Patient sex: M
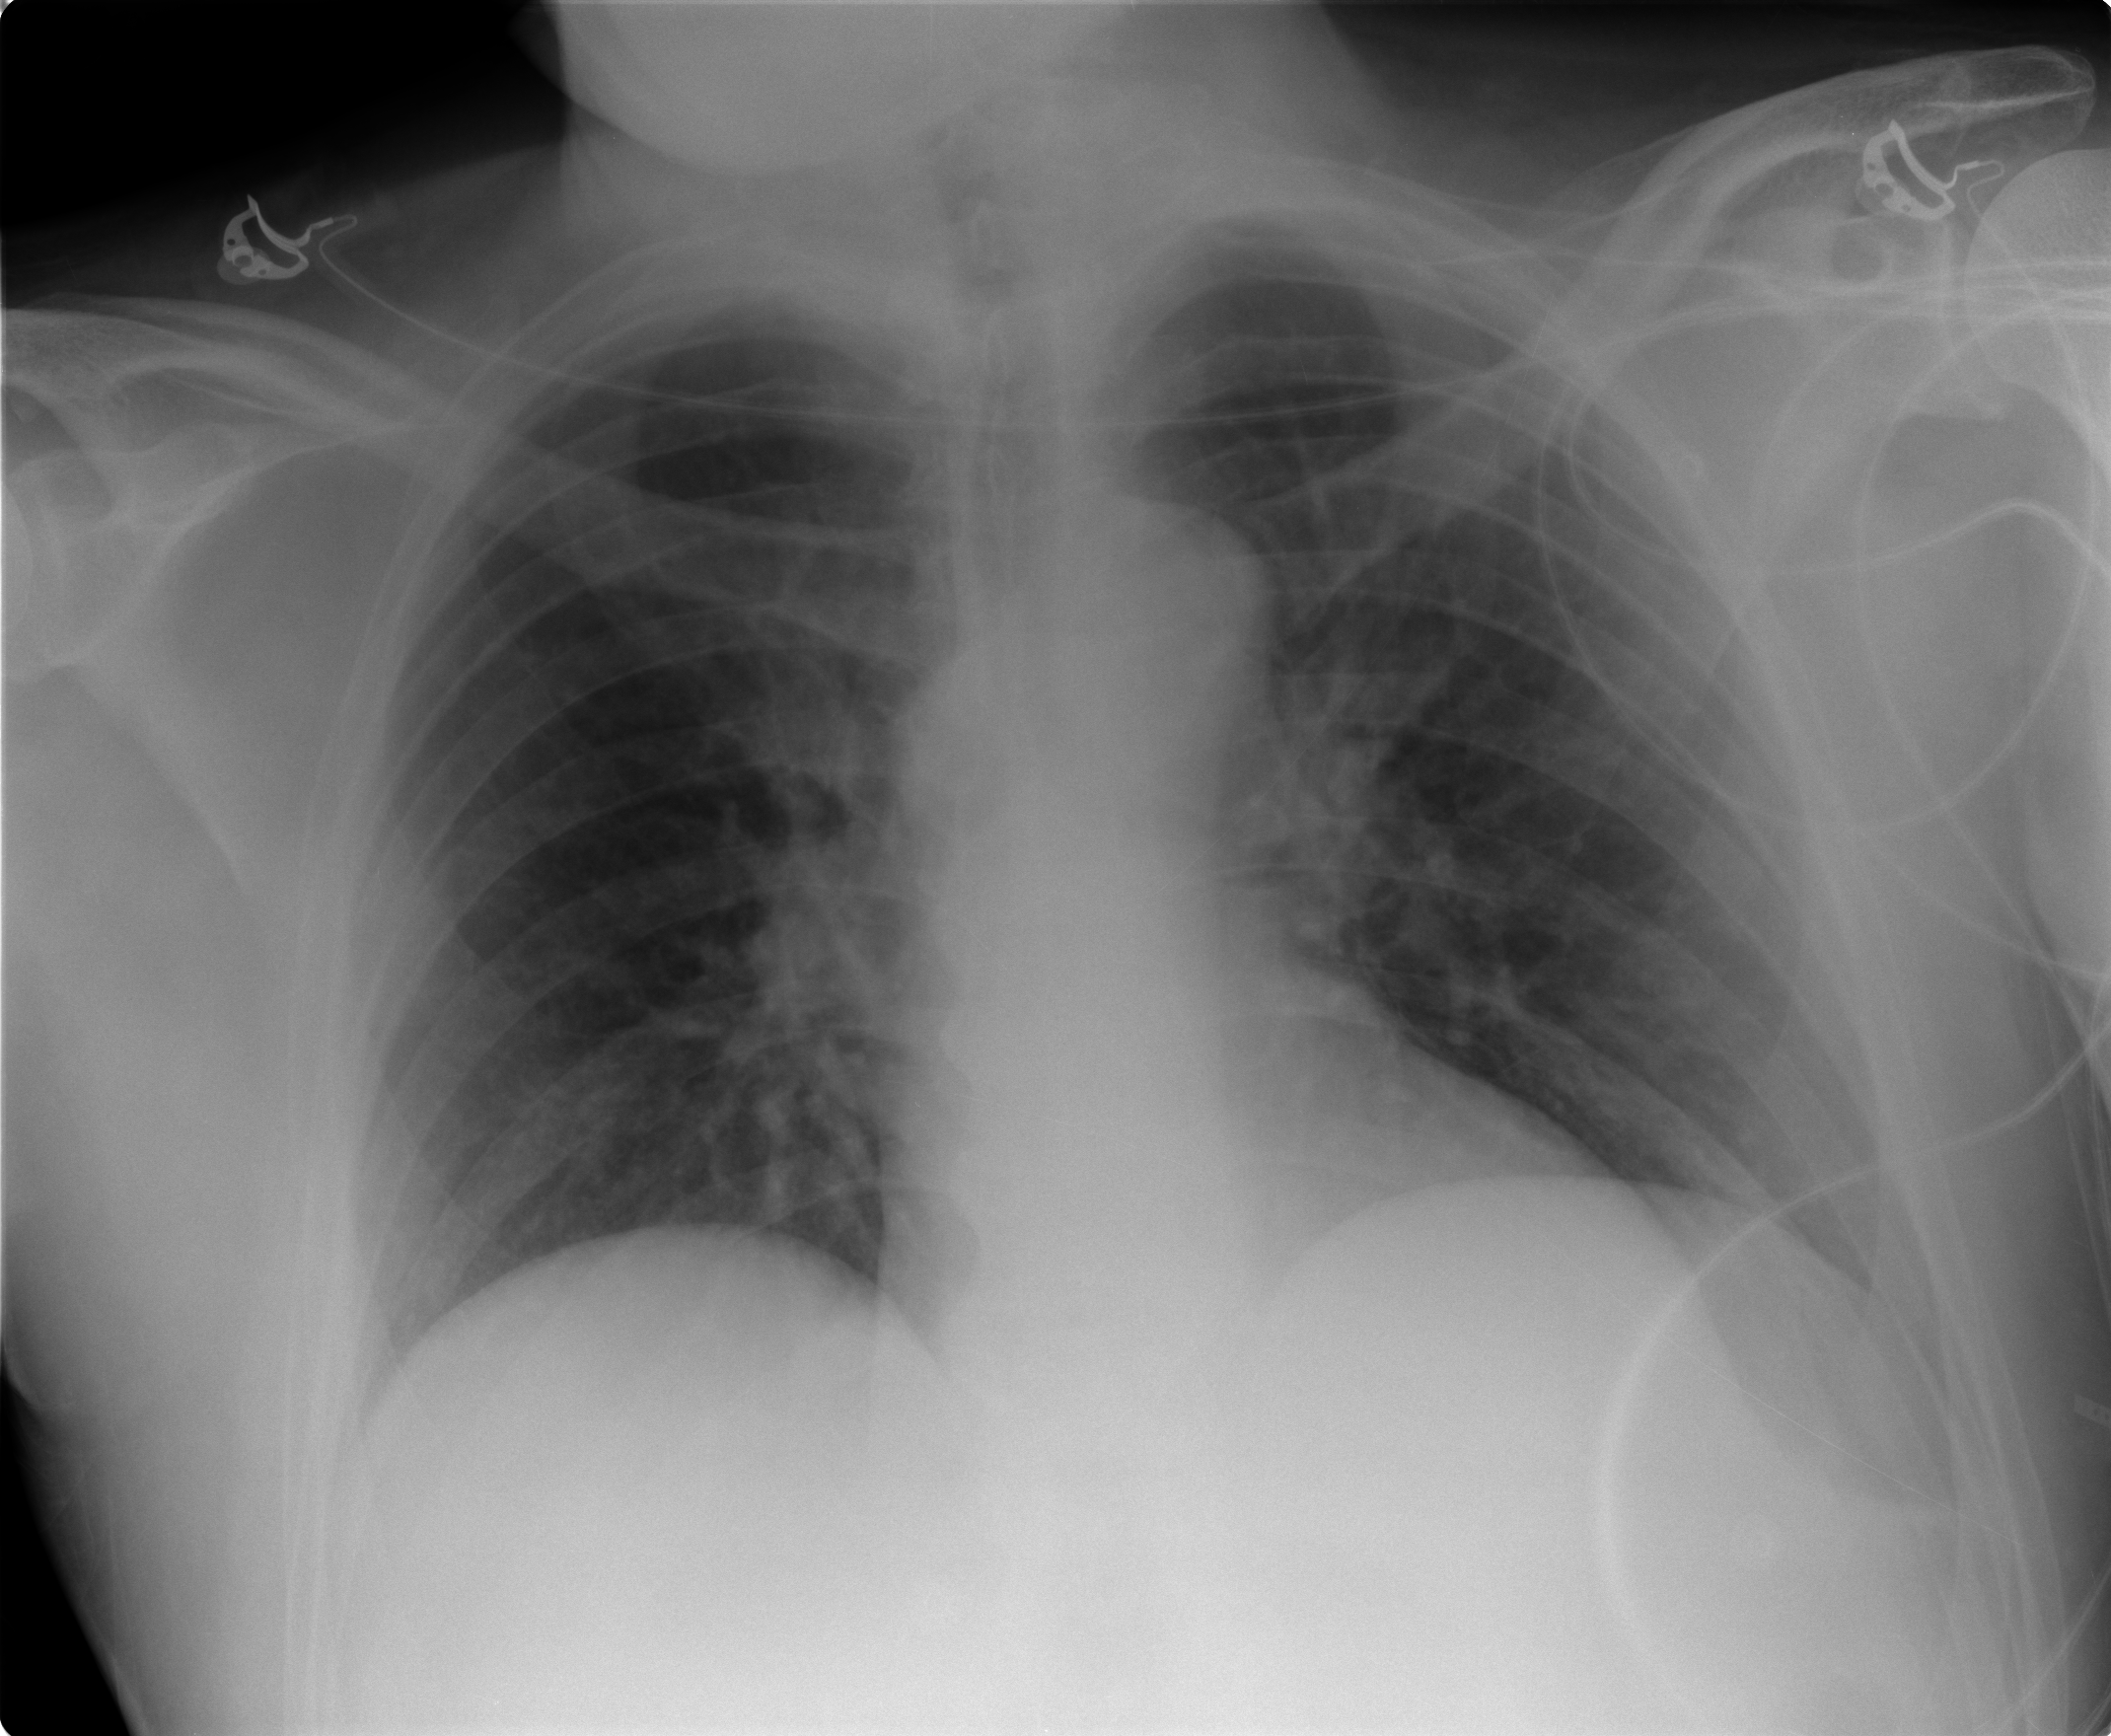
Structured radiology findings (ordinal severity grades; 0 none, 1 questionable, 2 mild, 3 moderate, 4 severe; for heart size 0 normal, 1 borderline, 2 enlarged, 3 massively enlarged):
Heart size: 0
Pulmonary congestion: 0
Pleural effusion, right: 0
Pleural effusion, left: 0
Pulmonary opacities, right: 0
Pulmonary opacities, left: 0
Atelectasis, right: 2
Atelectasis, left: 2